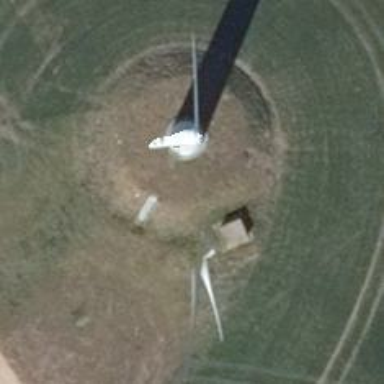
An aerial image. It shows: Wind generator using horizontal axis wind turbines.